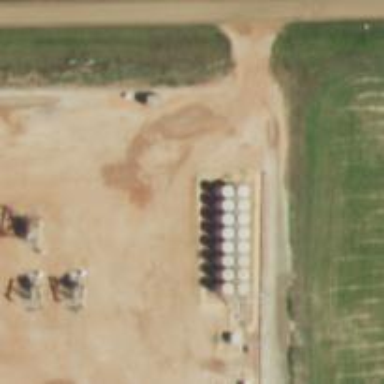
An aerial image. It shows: Storage tank with man-made structure.